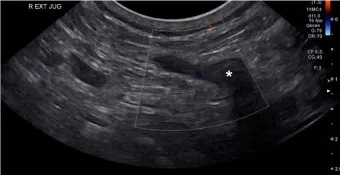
Cervical ultrasound ultasound images. Ultrasound image (B) shows the absence of Color Doppler flow signal in the right external jugular vein at the level of the thrombus, confirming obstruction of the vessel by the intraluminal thrombus.
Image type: radiology (ultrasound)